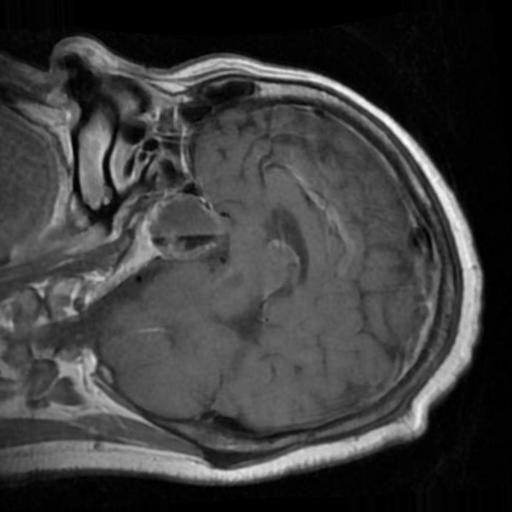
Label: brain_tumor